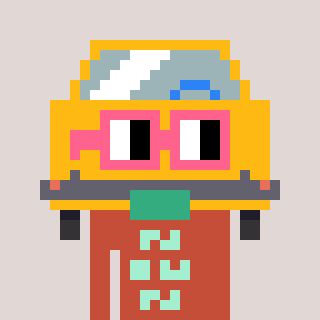
a pixel art character with square pink glasses, a taxi-shaped head and a rust-colored body on a warm background